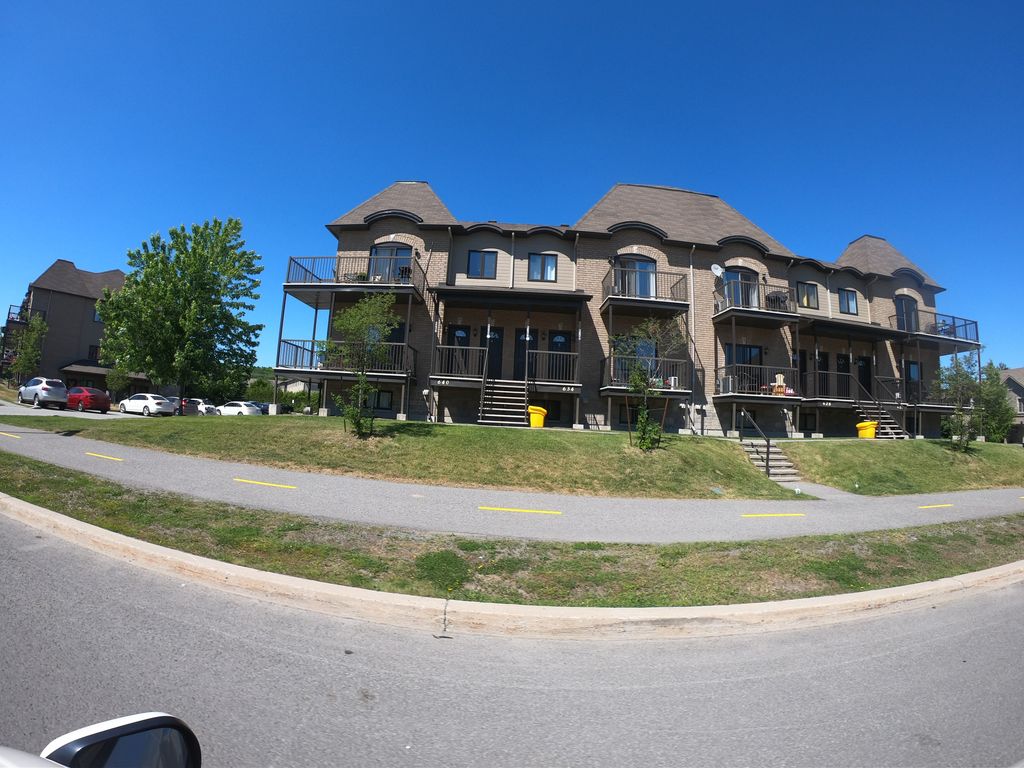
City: ottawa-gatineau